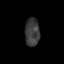
Tissue: lung
Cell type: Others
Senescence score: 0.1998
Nuclear area (px): 403
Mean DAPI intensity: 59.68